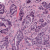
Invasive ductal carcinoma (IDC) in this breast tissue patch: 1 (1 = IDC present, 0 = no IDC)